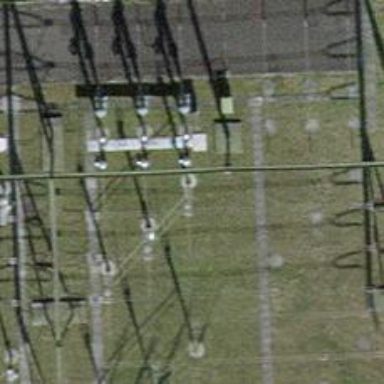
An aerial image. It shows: Switch for power supply.